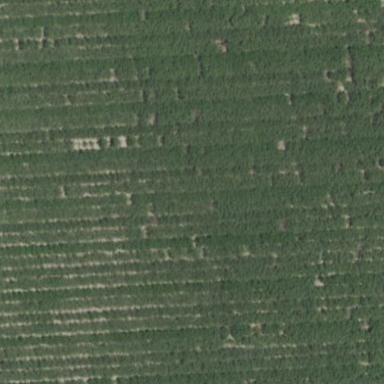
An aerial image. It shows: Almond orchard with rows of almond trees.